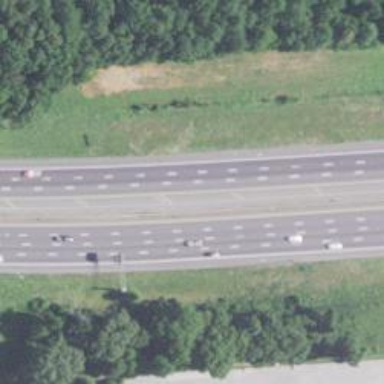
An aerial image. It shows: Motorway.